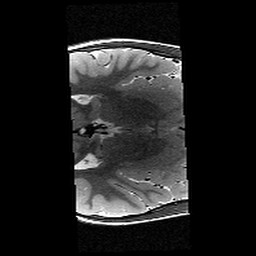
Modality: T2w
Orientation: axial
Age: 9
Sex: female
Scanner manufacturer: siemens
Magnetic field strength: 3 T
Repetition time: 9.23 s
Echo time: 0.067 s